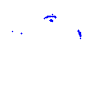
Particle: kaon